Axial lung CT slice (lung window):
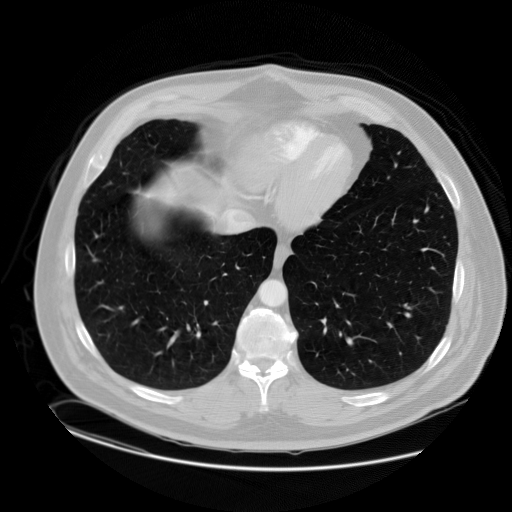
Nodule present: no